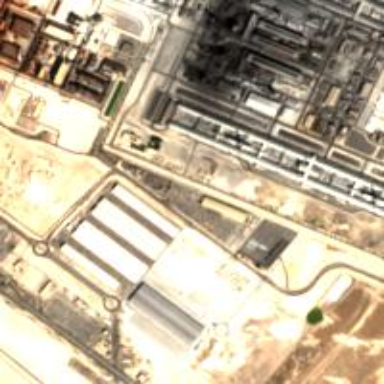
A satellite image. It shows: Industrial building.